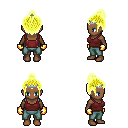
a pixel art fantasy rpg character, female body template, human, dark skin, maroon pirate shirt, teal pants, gold short topknot hairstyle, silver tiara, gold gloves, four views (front, back, left, right), 2x2 character sprite sheet, small pixel art, hard edges, no anti-aliasing